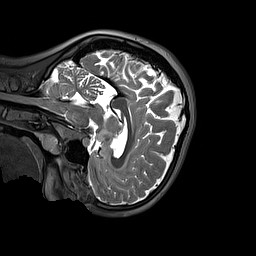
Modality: T2w
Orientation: sagittal
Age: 12
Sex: female
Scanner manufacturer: siemens
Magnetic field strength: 3 T
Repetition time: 3.2 s
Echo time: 0.408 s